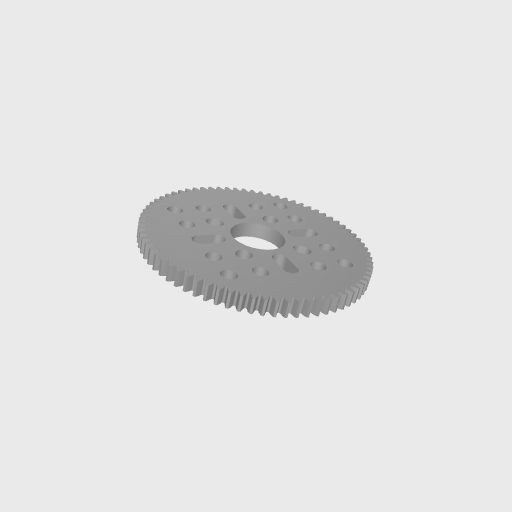
Part: HubMountAcetalGear72T